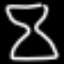
Label: hourglass